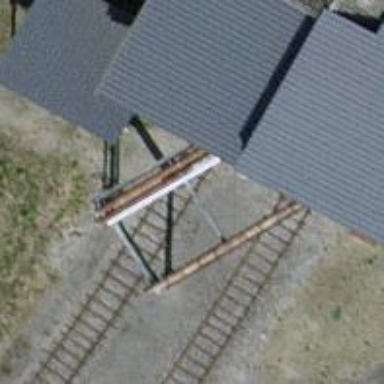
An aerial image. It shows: Single-track railway spur.